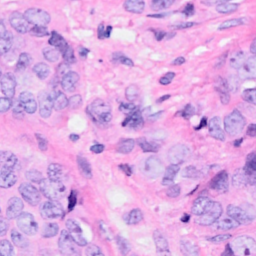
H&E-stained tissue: Breast